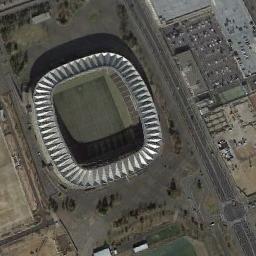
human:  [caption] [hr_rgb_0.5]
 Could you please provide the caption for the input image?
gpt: This oval stadium has yellow and blue chairs on both sides .

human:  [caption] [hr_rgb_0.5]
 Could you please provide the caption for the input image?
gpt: There are many cars on the road near the stadium .

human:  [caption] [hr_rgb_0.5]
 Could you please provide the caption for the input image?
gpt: The stadium is on the bare land next to the parking lot .

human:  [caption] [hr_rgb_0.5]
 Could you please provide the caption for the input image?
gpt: There are some empty land around the stadium .

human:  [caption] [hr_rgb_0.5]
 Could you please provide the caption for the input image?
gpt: The square stadium is built on a concrete floor next to the building and parking lot .